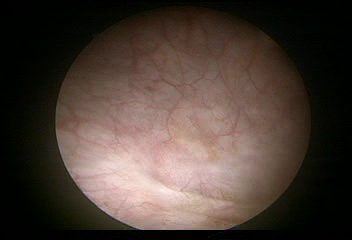
Modality: WLC
Class: Normal mucosa
Bladder cancer association: No